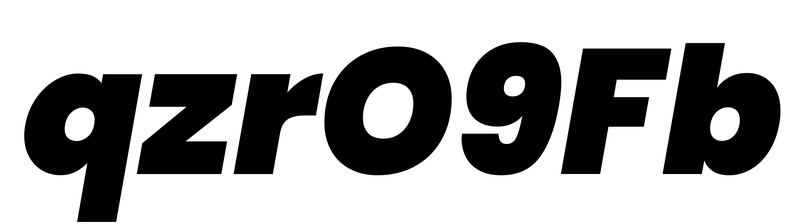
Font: Poppins-BlackItalic